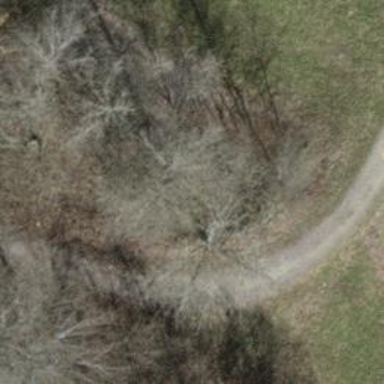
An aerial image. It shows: Culvert tunnel.